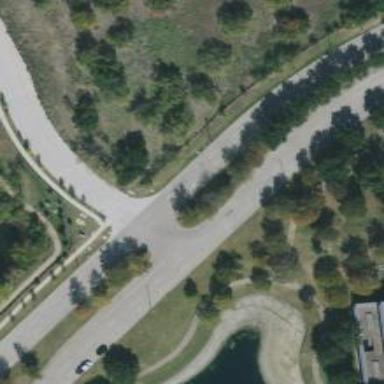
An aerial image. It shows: Secondary link road.